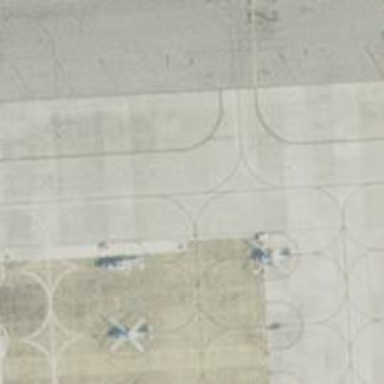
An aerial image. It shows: Image of taxiway at airport.